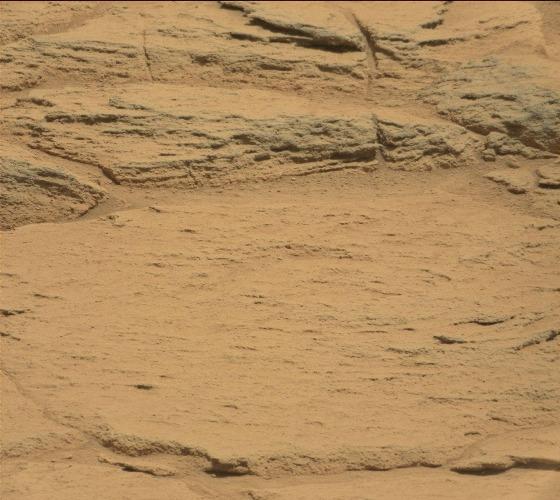
Terrain classes present: Bedrock, Gravel / Sand / Soil, Rock